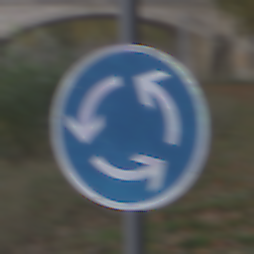
Verkehrszeichen: Kreisverkehr
Umgebung: Outdoor, Suburban
Tageszeit: MorningAfternoon
Wetter: PartlyCloudy
Licht: Natural
Jahreszeit: NotSpecified
Kontrast: MediumContrast